Question: I have a graphQL server deployed with aws appsync. The thing is that our customers prefer a standard REST API. I'm looking for the simplest way to wrap graphQL query with REST API.
I'm considering using Amazon api gateway to make a REST endpoint, and integrate lambda behind the api gateway. In that way I can let lambda functions to send a fixed graphQL query/mutations and modify the response.
However as you can see from below image, I found AWS Service integration option in Amazon API gateway. I'm wondering whether I can integrate appsync to api gateway directly without using lambda. I searched it from aws documents but couldn't find any related information.
Amazon api gateway setup capture:

1. Is it possible to wrap graphQL API with REST API by integrating appsync to api gateway without using lambda? Just like what I found from the captured image?
2. If yes, is there any examples or tutorials?
3. If not, should I just integrate lambda? Is there any better ideas or tips?
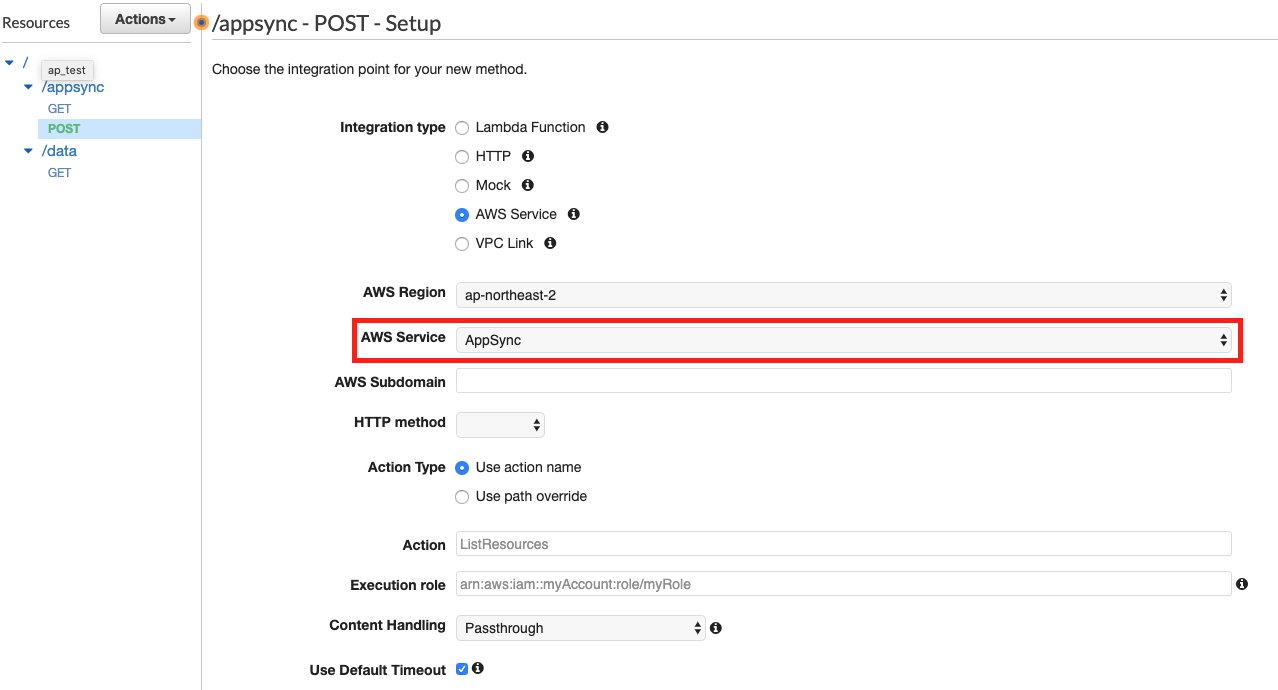
Answer: I found out how to integrate appsync to API gateway.
You can do it with AWS Service integration by setting it as AppSync Data Plane.
In the method setup page:
1. Integration type = AWS Service
2. AWS Service = AppSync Data Plane
3. AWS Subdomain = get it from your appsync endpoint (For example: https://YOUR_AWS_Subdomain.appsync-api.your-region.amazonaws.com/graphql)
4. HTTP method = POST
5. Action Type = Use path override
6. Path override(optional) = graphql
It worked well for me.